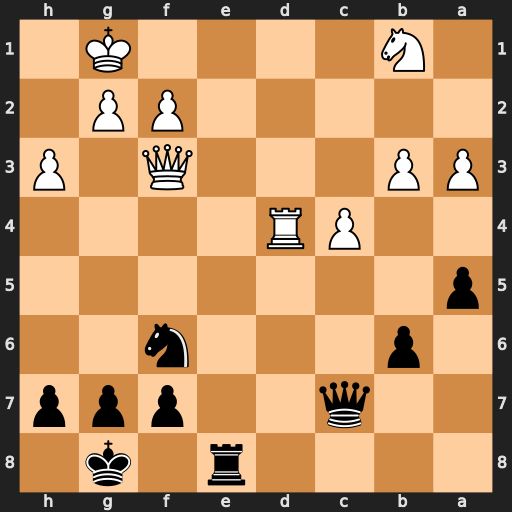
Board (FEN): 4r1k1/2q2ppp/1p3n2/p7/2PR4/PP3Q1P/5PP1/1N4K1
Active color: b
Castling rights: -
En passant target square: -
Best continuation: Re1#